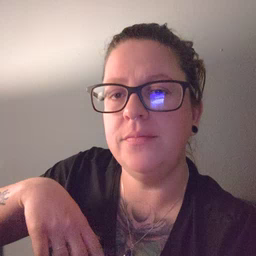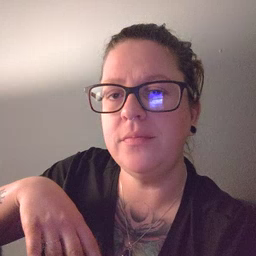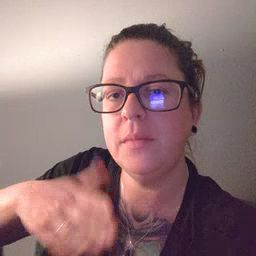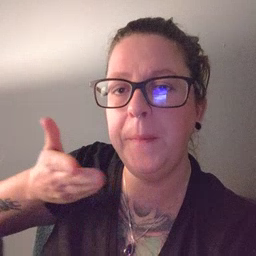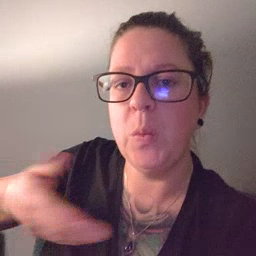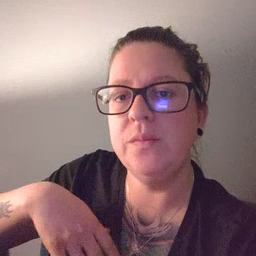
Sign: boat